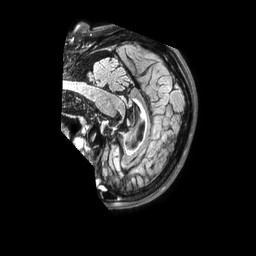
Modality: FLAIR
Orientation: sagittal
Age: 58
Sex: female
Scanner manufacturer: philips
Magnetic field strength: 3 T
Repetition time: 4.8 s
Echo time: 0.34 s